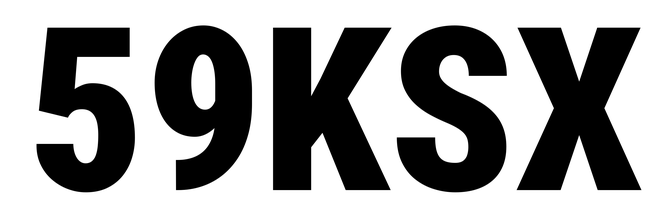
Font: Roboto_Condensed_Black